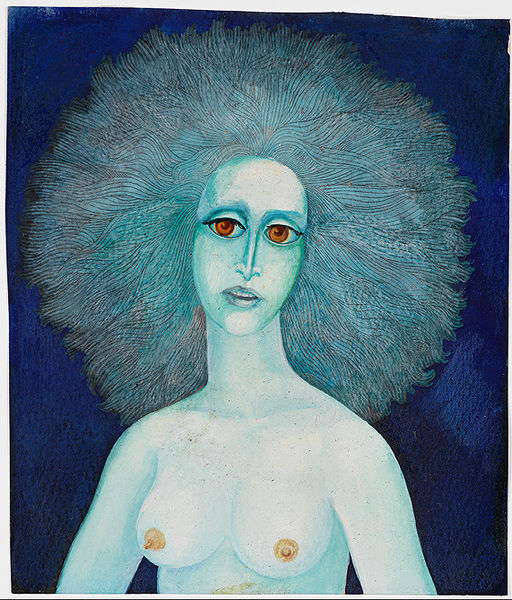
Titel: Margarita, Margarita
Künstler: Igor’ Galanin
Standort: Amherst (Massachusetts, USA)
Institution: Mead Art Museum, Amherst College
Schlagwörter: blue, red, face, female, green, hair, nose, woman, afro, naked, nude, orange, eyes, night, texture, mouth, line, breast, chest, figure, lips, hatching, scary, symbolist, nipples, auburn, wild, topless, tits, teeth, nipple, red eyes, complementary, blue hair, surreall, sureal, surreale